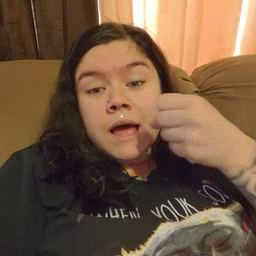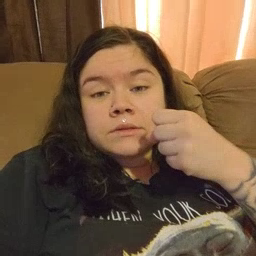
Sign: carrot